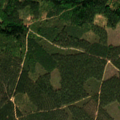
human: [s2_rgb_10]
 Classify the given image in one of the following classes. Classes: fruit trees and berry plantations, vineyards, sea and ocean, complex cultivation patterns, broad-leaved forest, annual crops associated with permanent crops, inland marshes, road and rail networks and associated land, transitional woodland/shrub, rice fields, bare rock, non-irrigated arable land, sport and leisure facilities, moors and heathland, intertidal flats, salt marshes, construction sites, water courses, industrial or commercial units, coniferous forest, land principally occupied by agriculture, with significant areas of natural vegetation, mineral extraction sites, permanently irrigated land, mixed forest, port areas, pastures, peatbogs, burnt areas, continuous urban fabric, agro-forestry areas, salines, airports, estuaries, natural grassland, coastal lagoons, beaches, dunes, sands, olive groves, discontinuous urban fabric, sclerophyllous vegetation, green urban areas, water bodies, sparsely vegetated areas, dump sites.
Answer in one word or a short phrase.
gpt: coniferous forest, mixed forest